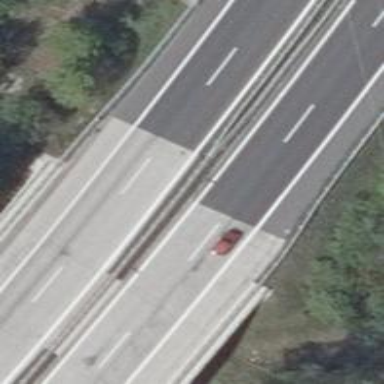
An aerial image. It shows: Motorway bridge with asphalt surface.